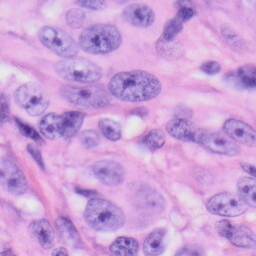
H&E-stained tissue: Skin